Question: I'm a C# programmer and my knowledge about VB is practically zero. Ironically, at my work currently i'm working on a project which is based on a legacy VB6 version. And I find a lot of stuff unfamiliar to me, like the two following Form icons.

This second icon looks kinda blurry, like hidden files or folders in Windows Explorer. Can anyone tell the difference between these two? What do they imply about the Form in question?
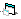
Answer: The icon that shows a large visible form and a small blurred form is an MDI Parent form. The icon that shows a large blurred form and a small visible form is an MDI Child form.
You can see the difference in the following side-by-side comparison:

VB 6 automatically names new MDI Parent forms 'MDIFormN', where is a number. MDI child forms are just regular forms with the 'MDIChild' property set to 'True'.
The MDI acronym, of course, refers to a <URL>.